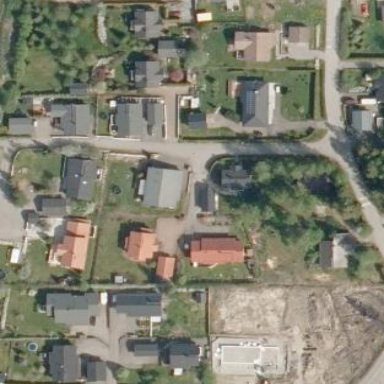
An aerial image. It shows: Residential area.